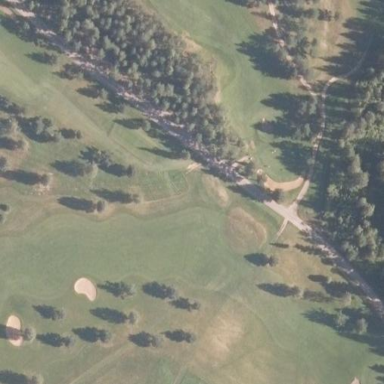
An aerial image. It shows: Grassy fairway on golf course.